Question: I have a dataframe in pandas (called 'df') and I would like to add a row (called ''Row 5'') to it. But the row's name has more than one word. So how would I do this?
This is 'df'

This is the code that I tried, but, as you will read, it ends up in an error.
'''
sum_part = 37 + 55 + 11 + 21
product_part = 37 * 55 * 11 * 21
pd.Series(
np.array([37, 55, 11, 21, sum_part, product_part]),
index=['Column 1', 'Column 2', 'Column 3', 'Column 4', 'Sum', 'Product'],
name='Row 5')
df = df.append('Row 5')
'''
The specific error that this code causes is: 'TypeError: cannot concatenate object of type '<class 'str'>'; only Series and DataFrame objs are valid'.
Any help on this would be greatly appreciated! Thank you!!!
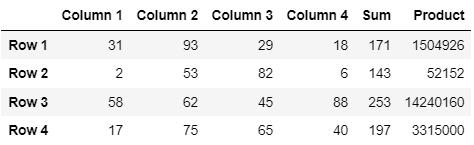
Answer: Use variable 's' for append 'Series', here 'np.array' is not necessary in 'Series' constructor:
'''
s = pd.Series([37, 55, 11, 21, sum_part, product_part],
index=['Column 1', 'Column 2', 'Column 3', 'Column 4', 'Sum', 'Product'],
name='Row 5')
'''
Or is possible pass columns names to 'index' parameter:
'''
s = pd.Series([37, 55, 11, 21, sum_part, product_part],
index=df.columns,
name='Row 5')
'''
---
'''
df = df.append(s)
'''